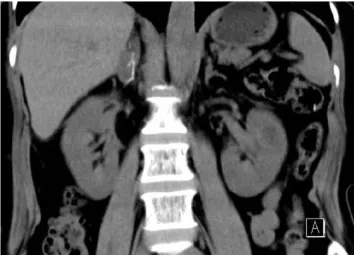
(B) The postoperative follow-up CT scan revealed the complete excision of the tumor mass.
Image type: radiology (ct)